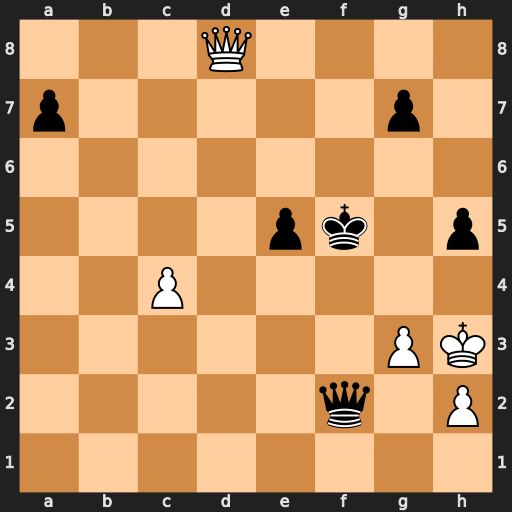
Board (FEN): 3Q4/p5p1/8/4pk1p/2P5/6PK/5q1P/8
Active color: w
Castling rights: -
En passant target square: -
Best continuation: Qf8+ Ke4 Qxf2